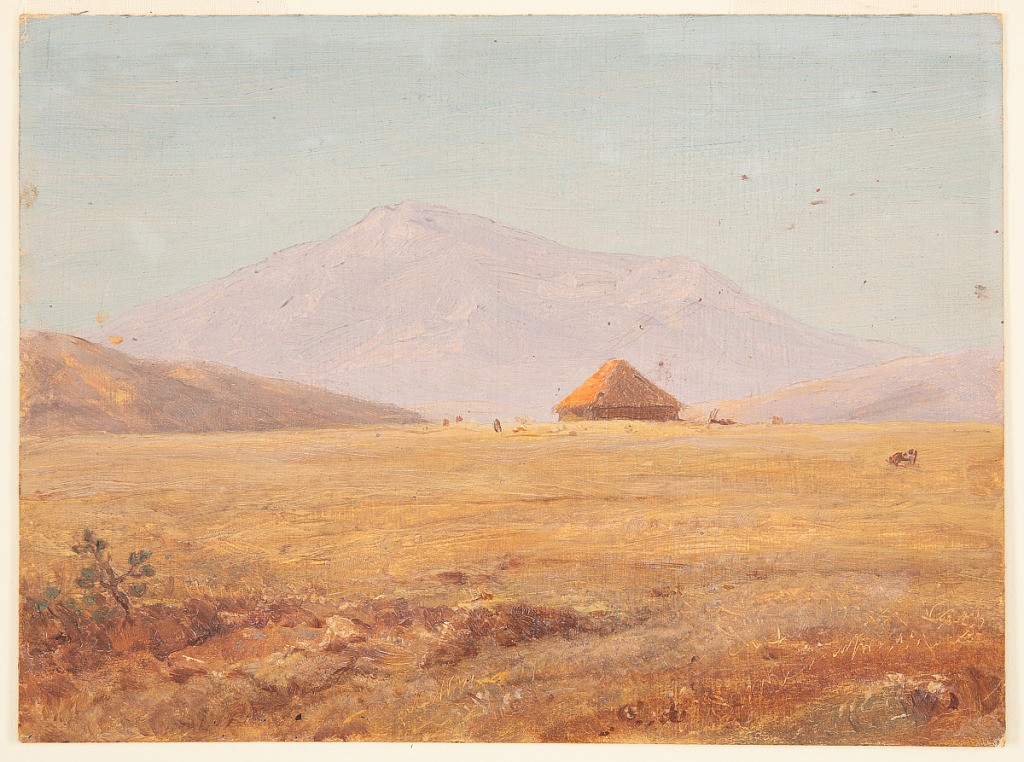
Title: Hut in a Mountain Valley, Mexico
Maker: Frederic Edwin Church, American, 1826–1900
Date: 1890–93
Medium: Oil and graphite on tan paperboard
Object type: Drawing
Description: Landscape sketch showing a view of a hut in a mountain valley in Mexico. Grassy, plain-like terrain extends from the foreground and into the background. At center right, a squat hut with a conical roof is prominently visible, with grazing cattle around it. At left and right, two slopes descend toward the center and hem-in the valley. In the background, an immense rugged and purple mountain rises high into the blue and clear sky.